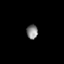
Tissue: prostate
Cell type: Fibroblasts
Senescence score: 0.688
Nuclear area (px): 156
Mean DAPI intensity: 134.218